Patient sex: F
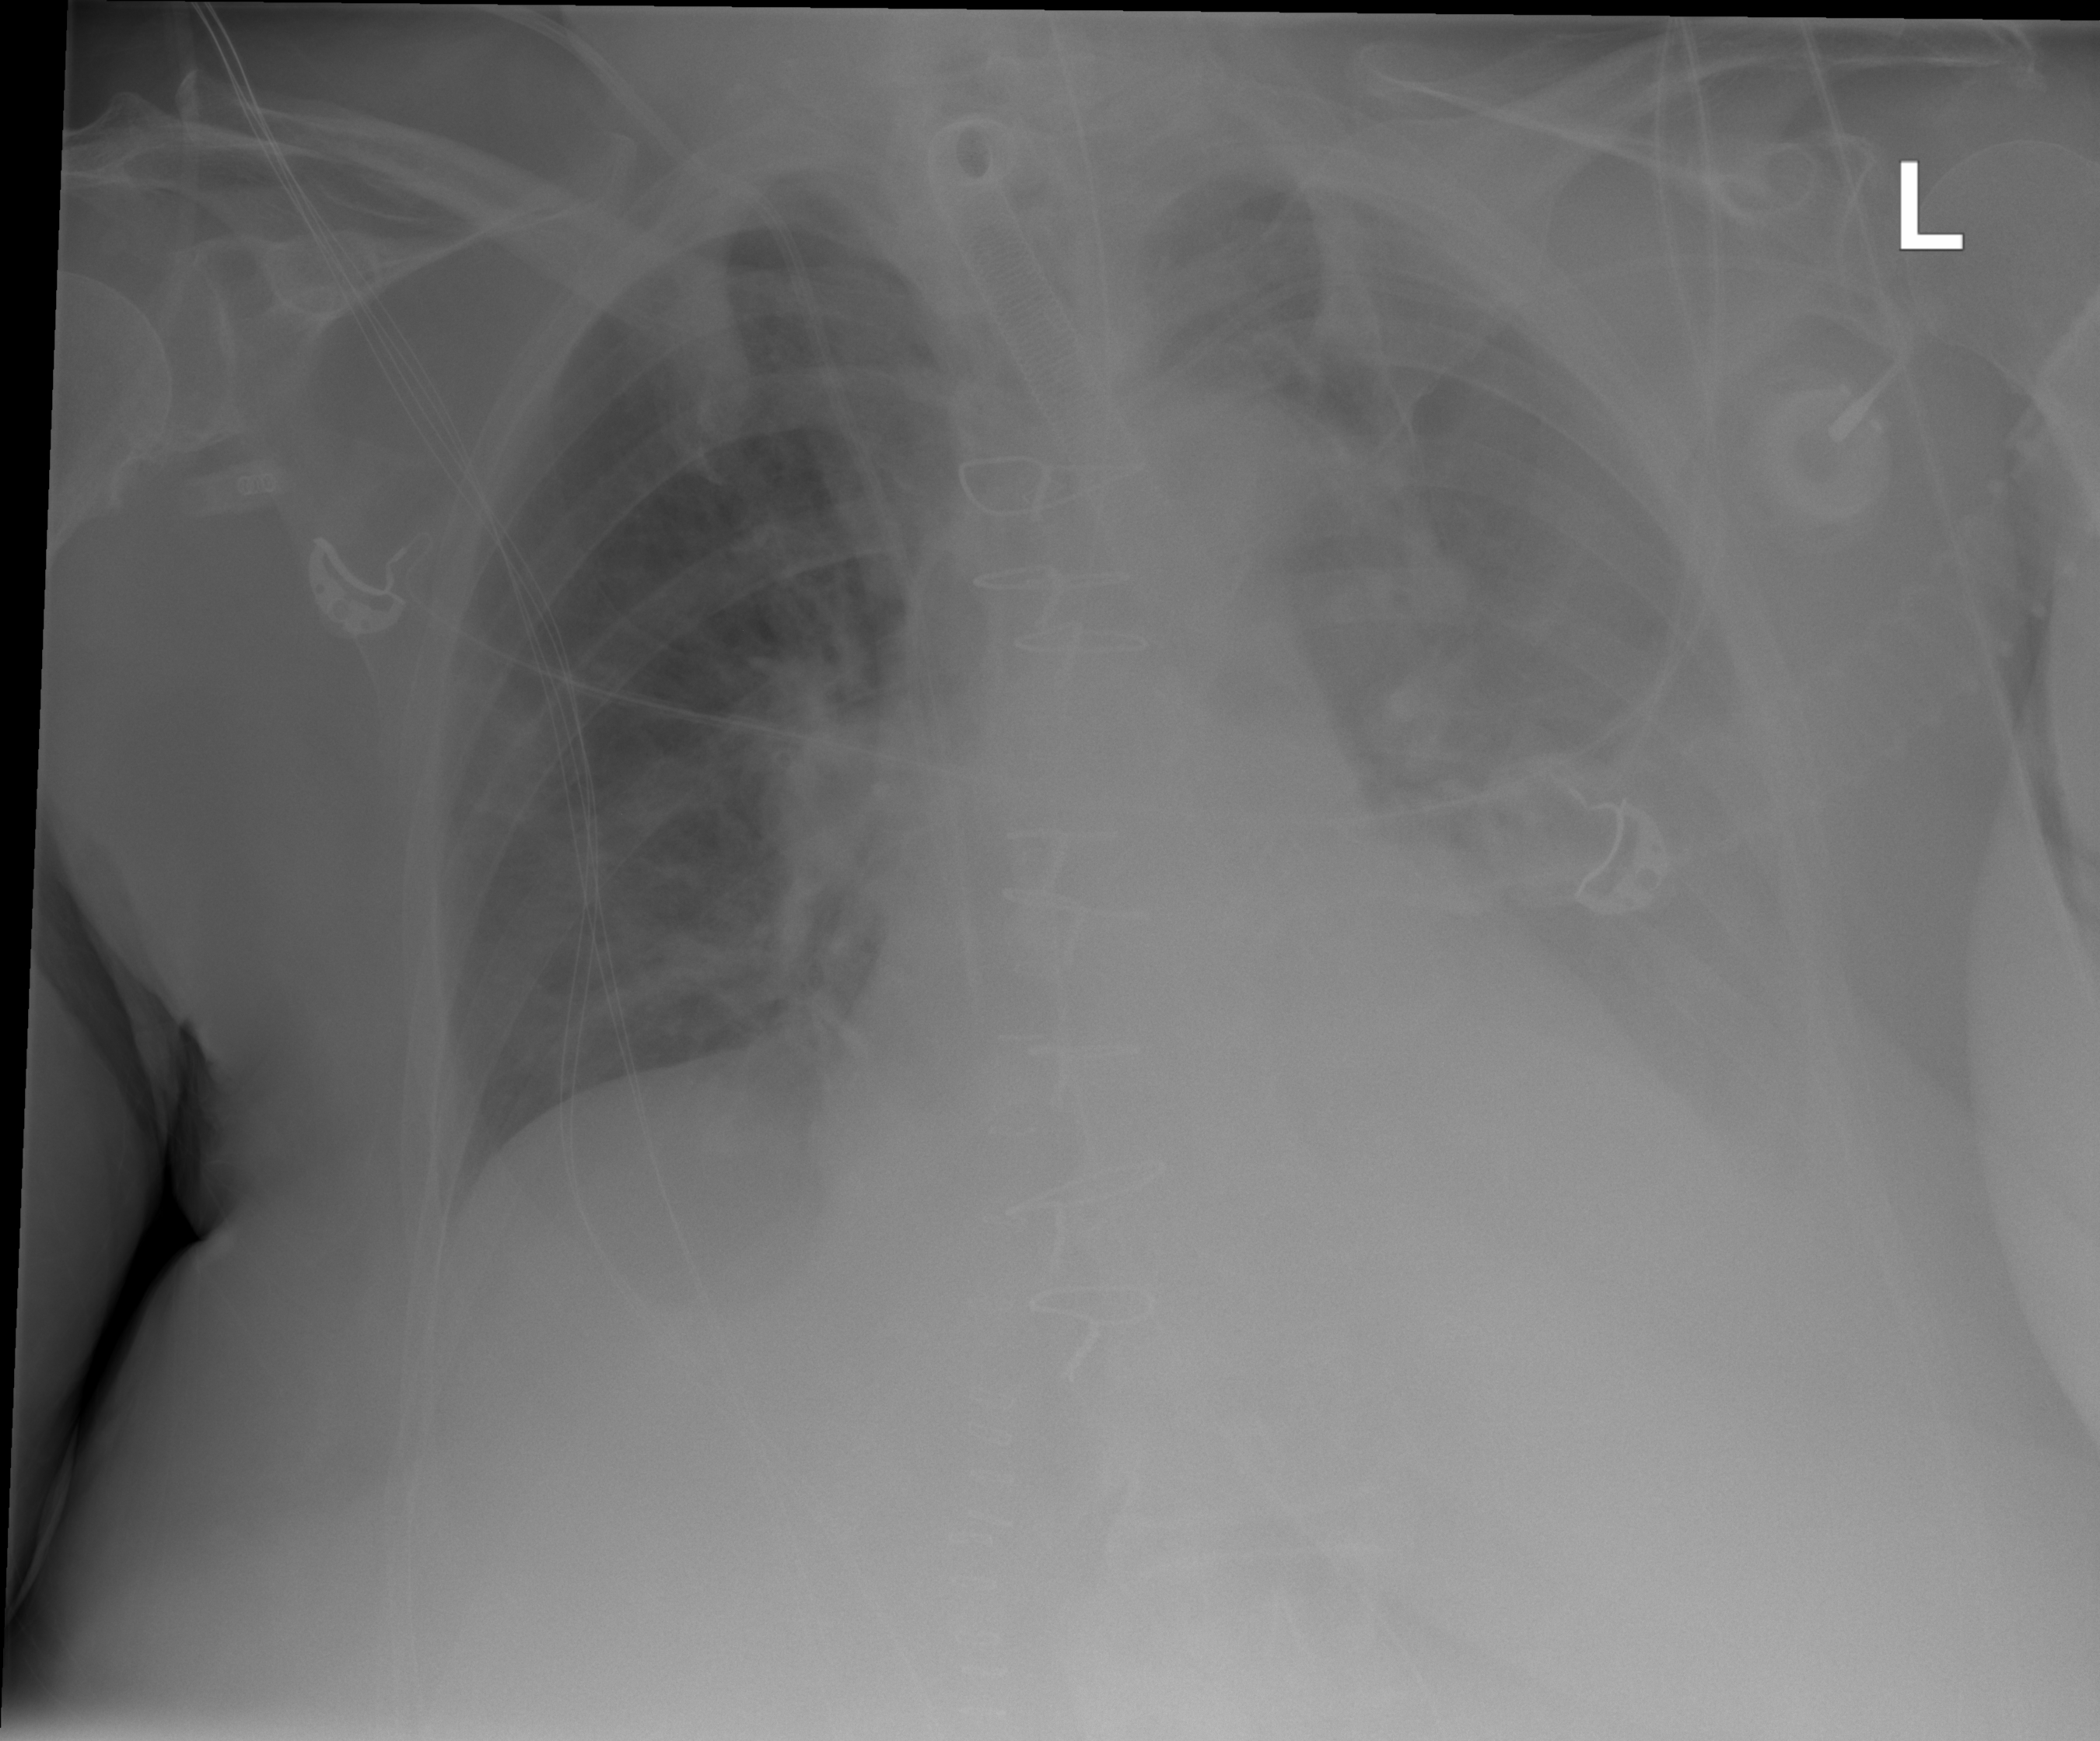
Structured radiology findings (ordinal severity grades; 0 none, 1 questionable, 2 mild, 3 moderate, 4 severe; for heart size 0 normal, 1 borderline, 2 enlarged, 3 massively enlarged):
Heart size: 2
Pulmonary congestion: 2
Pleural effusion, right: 0
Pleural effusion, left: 3
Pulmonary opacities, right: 2
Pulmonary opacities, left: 2
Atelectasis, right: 0
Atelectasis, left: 2